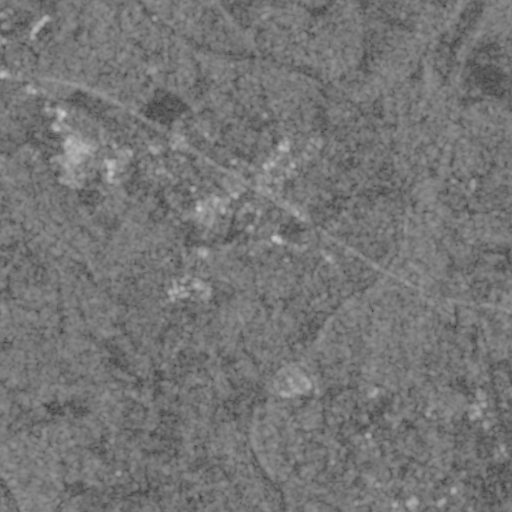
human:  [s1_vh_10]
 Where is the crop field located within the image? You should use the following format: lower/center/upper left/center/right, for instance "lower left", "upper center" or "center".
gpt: The crop field is located in the upper right of the image.
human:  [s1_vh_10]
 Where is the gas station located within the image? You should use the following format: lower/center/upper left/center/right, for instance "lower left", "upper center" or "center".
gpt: The gas station is located in the lower right of the image.
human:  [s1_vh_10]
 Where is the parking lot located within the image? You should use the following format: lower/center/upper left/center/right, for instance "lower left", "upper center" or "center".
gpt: The parking lot is located in the lower right of the image.
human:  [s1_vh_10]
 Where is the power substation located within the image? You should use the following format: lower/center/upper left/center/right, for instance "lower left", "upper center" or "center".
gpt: The power substation is located in the upper left of the image.
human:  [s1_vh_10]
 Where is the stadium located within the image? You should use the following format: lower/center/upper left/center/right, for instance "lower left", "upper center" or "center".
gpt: The stadium is located in the lower right of the image.
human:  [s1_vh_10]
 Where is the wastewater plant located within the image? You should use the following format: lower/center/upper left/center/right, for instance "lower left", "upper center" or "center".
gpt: The wastewater plant is located in the center of the image.
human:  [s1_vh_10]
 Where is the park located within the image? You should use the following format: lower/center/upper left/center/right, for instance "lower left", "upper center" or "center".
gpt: There is no park in the image.

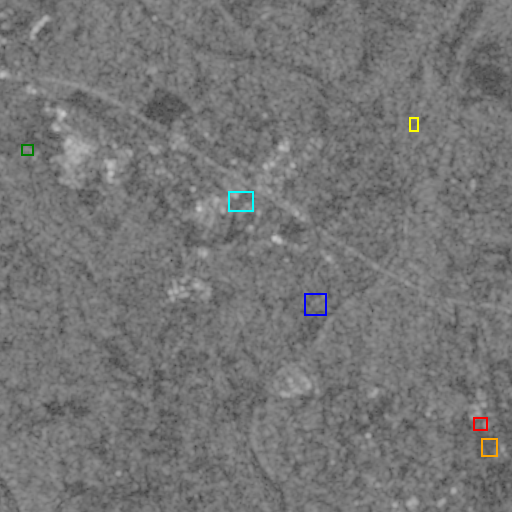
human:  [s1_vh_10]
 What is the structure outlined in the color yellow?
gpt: The structure outlined in yellow is a crop field.
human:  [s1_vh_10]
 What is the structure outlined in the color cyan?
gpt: The structure outlined in cyan is a park.
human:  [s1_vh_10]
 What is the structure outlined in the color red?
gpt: The structure outlined in red is a parking lot.
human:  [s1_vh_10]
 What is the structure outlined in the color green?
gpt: The structure outlined in green is a power substation.
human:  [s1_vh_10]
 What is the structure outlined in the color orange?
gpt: The structure outlined in orange is a stadium.
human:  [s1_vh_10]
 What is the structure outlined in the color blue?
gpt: The structure outlined in blue is a wastewater plant.
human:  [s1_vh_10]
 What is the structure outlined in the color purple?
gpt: There is no purple outline.